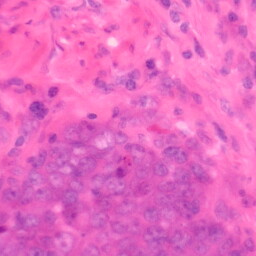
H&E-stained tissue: Colon